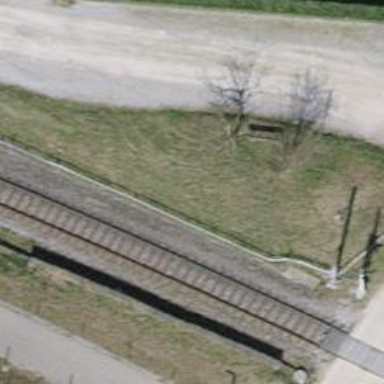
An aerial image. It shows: Brown bench.